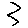
Label: zigzag